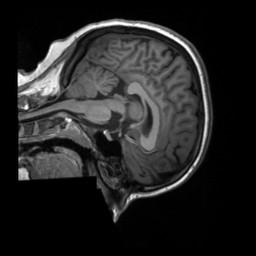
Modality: T1w
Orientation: sagittal
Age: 18
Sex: female
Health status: ill
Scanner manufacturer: siemens
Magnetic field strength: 3 T
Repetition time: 2.3 s
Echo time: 0.00201 s